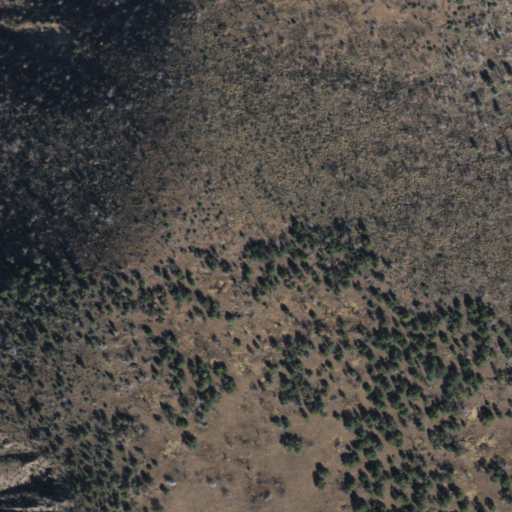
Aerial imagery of mountain in Arizona named Grant Creek Mesa containing evergreen forest and shrub